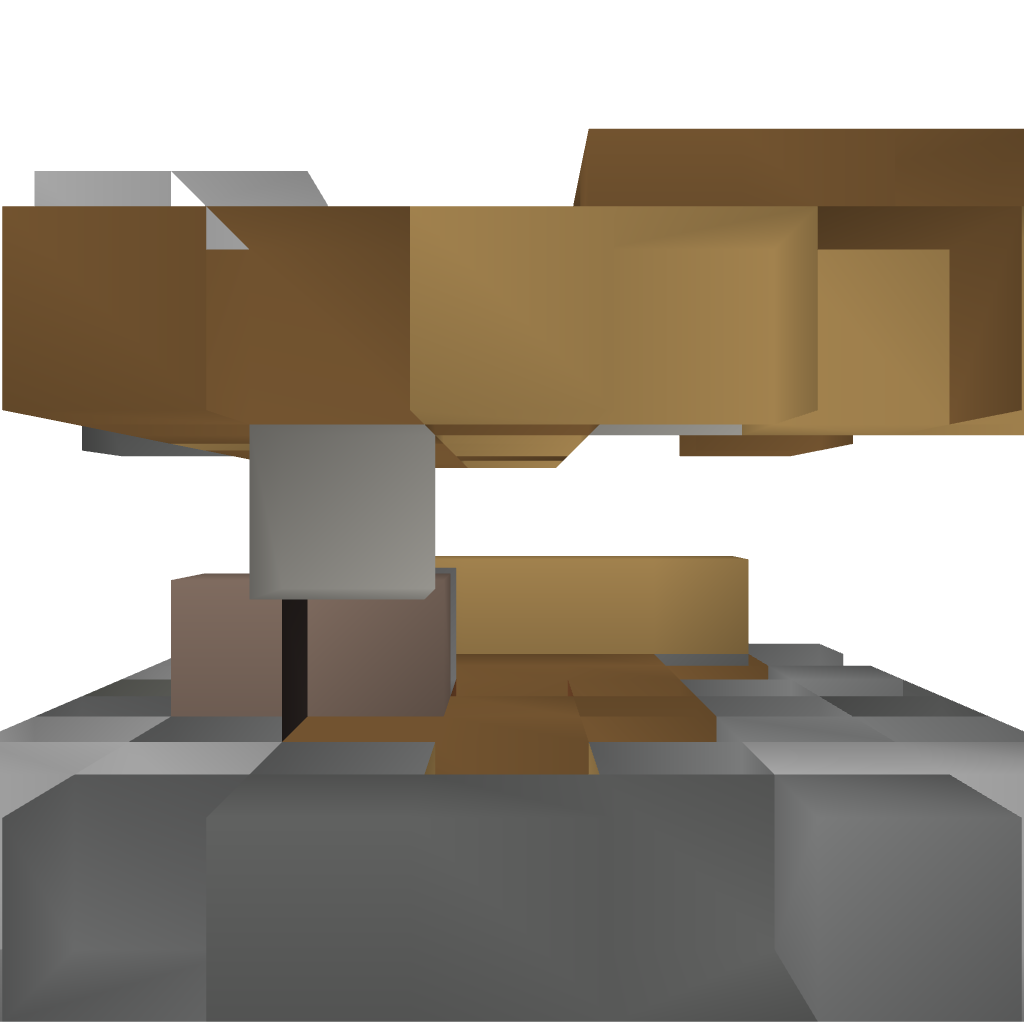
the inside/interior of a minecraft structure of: Small Villa